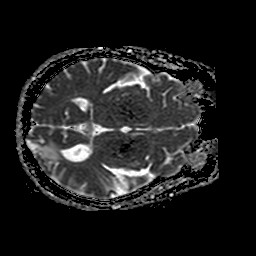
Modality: ADC
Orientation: axial
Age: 62
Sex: female
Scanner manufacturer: philips
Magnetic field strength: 1.5 T
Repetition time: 3.639 s
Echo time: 0.09255 s